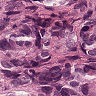
Metastatic tissue present: yes